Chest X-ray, AP view. Patient: 15 years old, sex M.
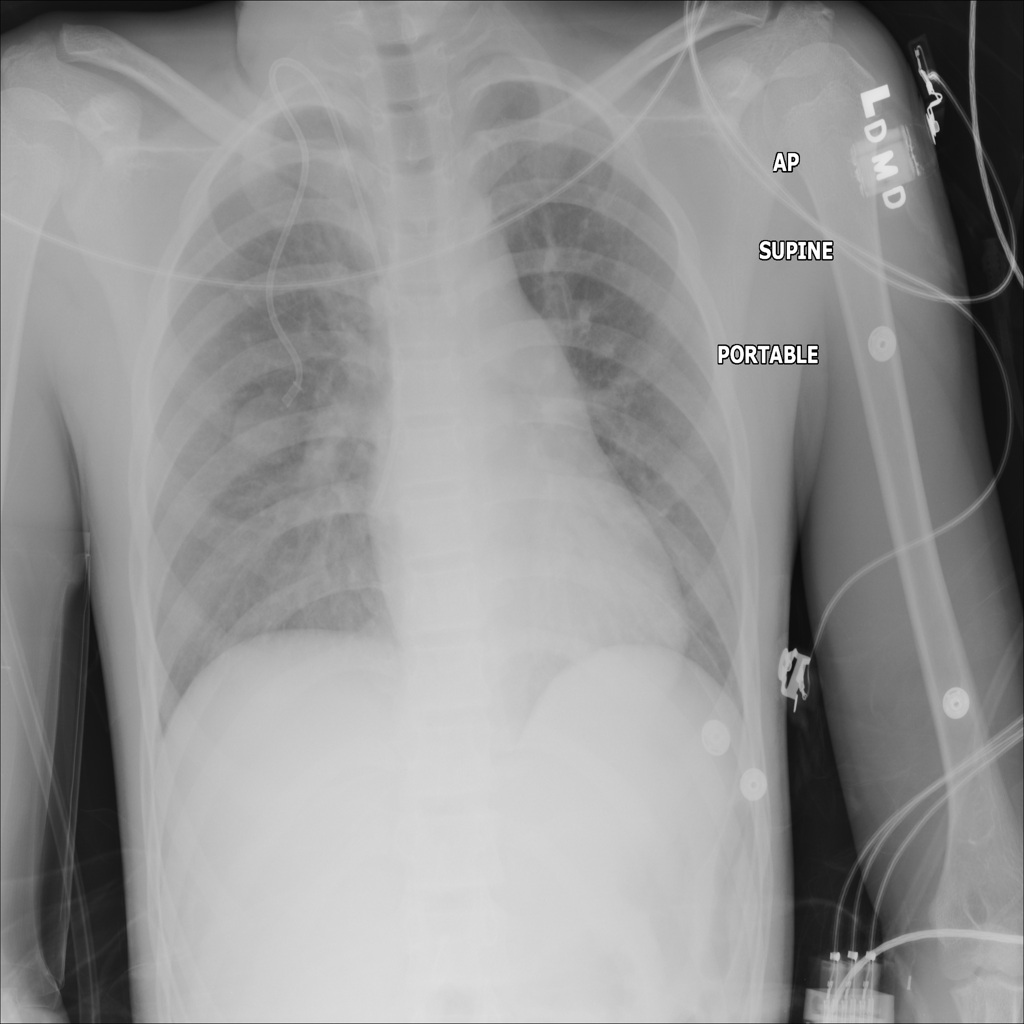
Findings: No Finding